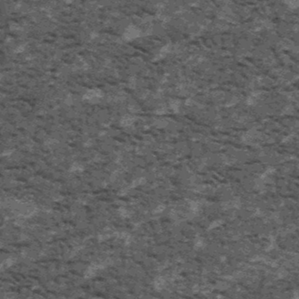
Label: frost